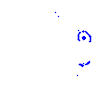
Particle: proton